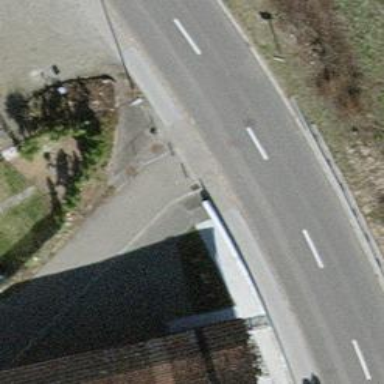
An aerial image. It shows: Bollard barrier.